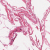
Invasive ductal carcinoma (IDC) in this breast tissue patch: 0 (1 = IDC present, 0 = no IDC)